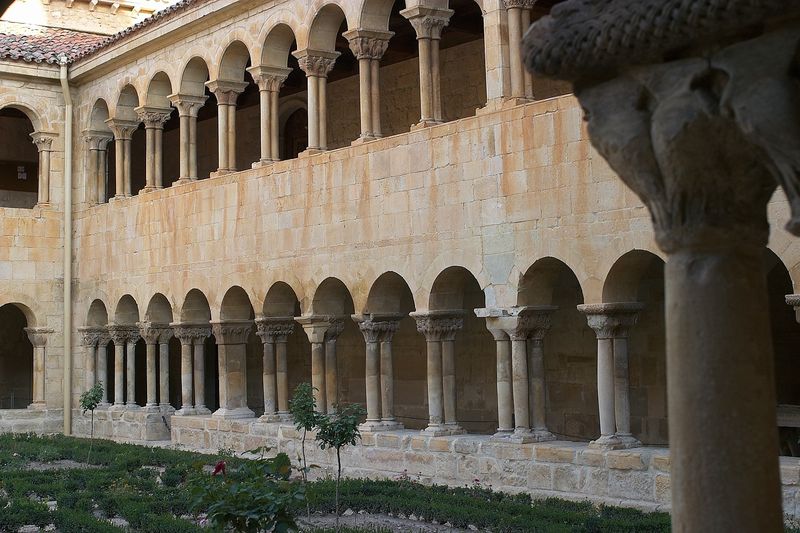
Titel: S. Domingo de Silos
Standort: Burgos (EU - E)
Schlagwörter: baum, schatten, gelb, grün, braun, säule, säulen, dach, wiese, architektur, stein, strauch, busch, kirche, pflanzen, rund, garten, spanien, bogen, mauer, hof, rundbogen, foto, bögen, gang, innenhof, kloster, arkaden, kapitelle, kapitell, sandstein, etagen, geschosse, schattig, tempel, stockwerke, säulengang, kreuzgang, rundgang, klostergang